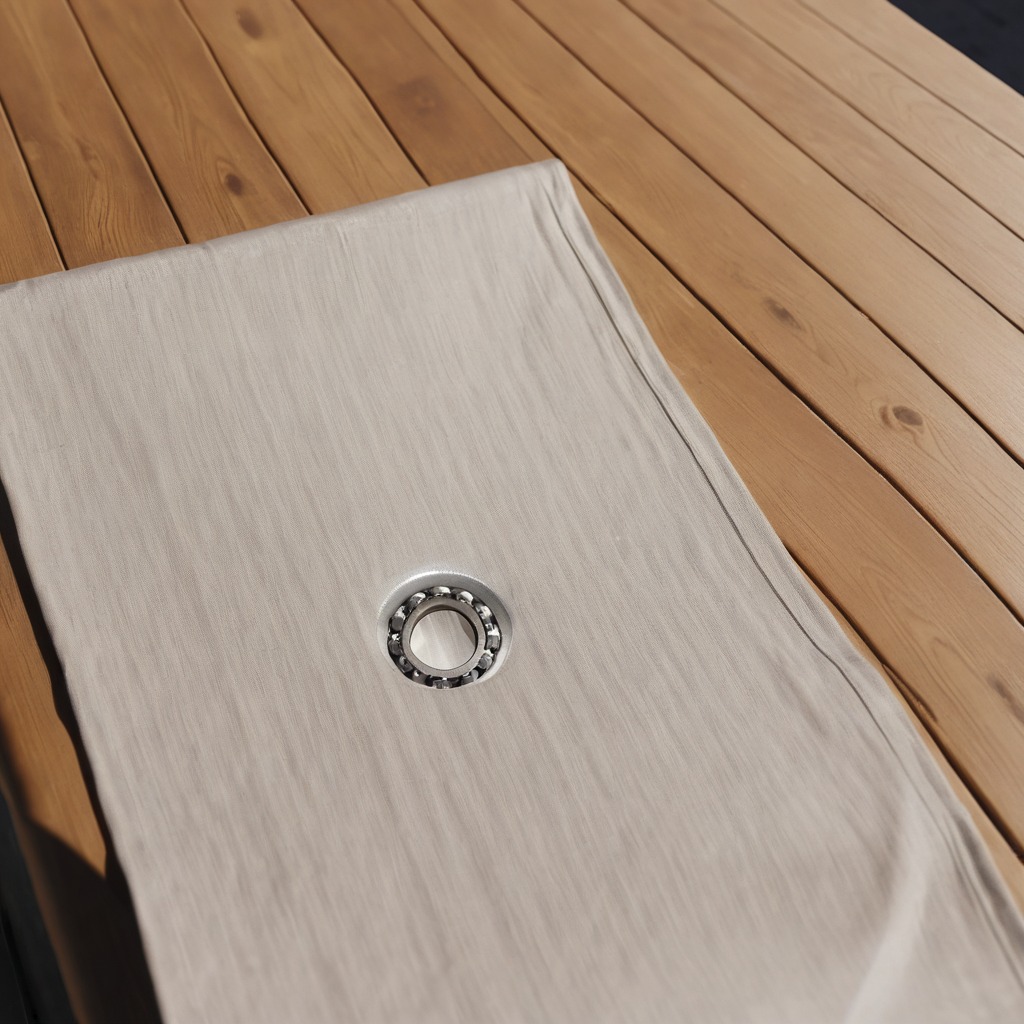
A metal ball bearing is lying on the wooden table.